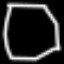
Label: octagon